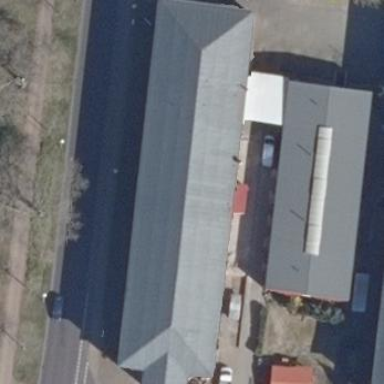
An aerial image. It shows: Building with hipped roof made of tar paper.